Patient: sex F, age 54
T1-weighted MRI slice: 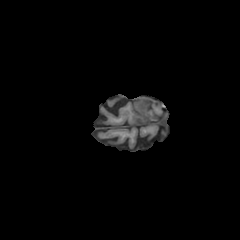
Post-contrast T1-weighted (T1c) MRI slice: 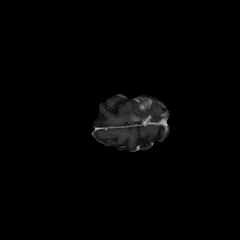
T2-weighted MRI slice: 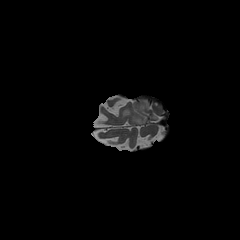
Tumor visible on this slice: yes
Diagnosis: Glioblastoma, IDH-wildtype
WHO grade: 4